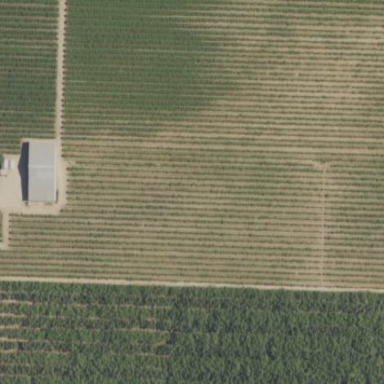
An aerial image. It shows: Vineyard.